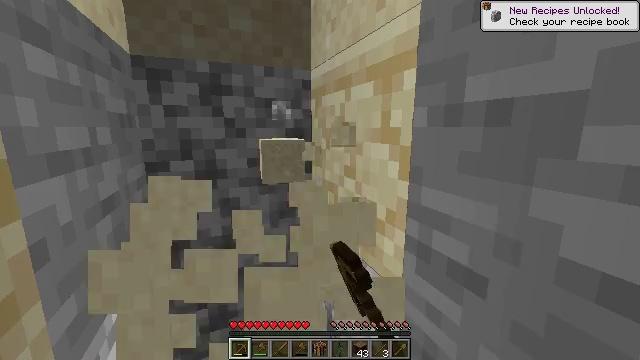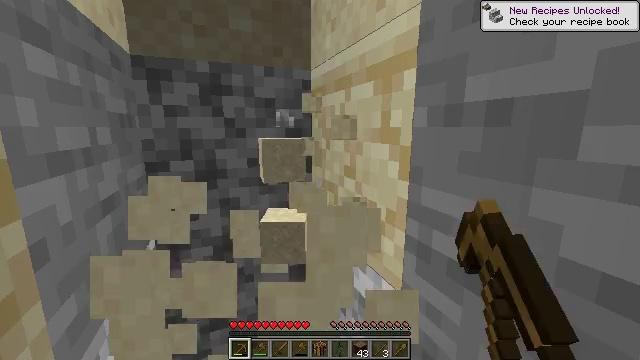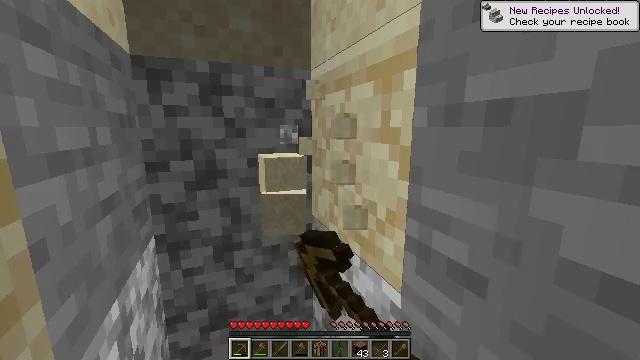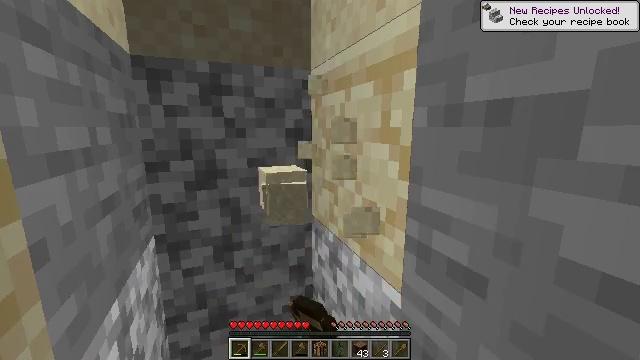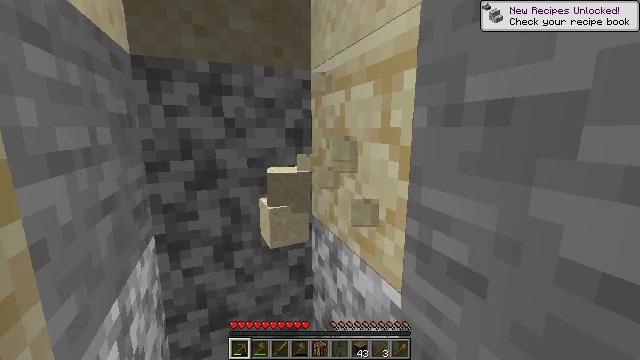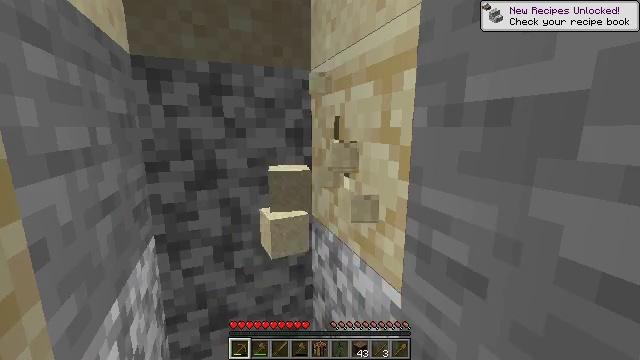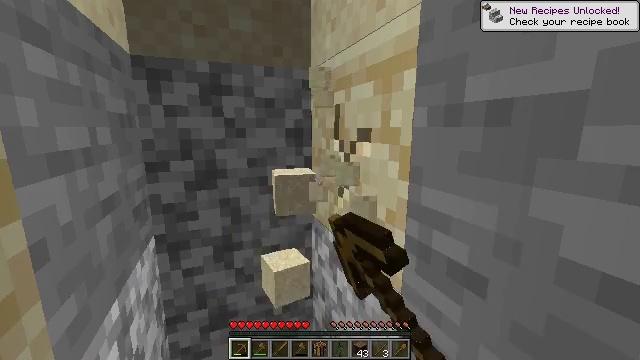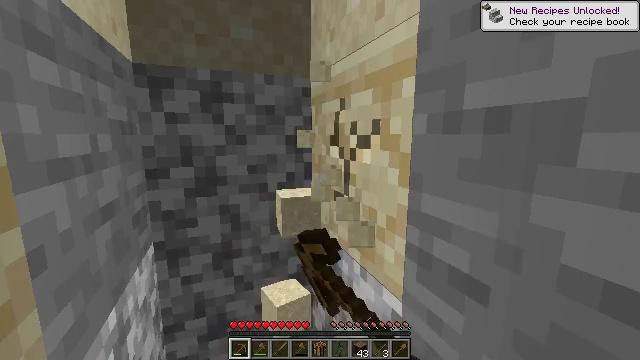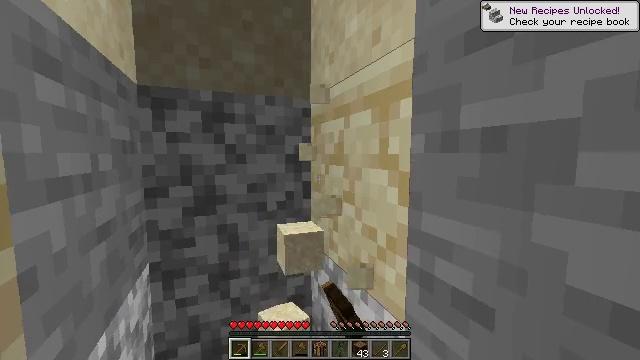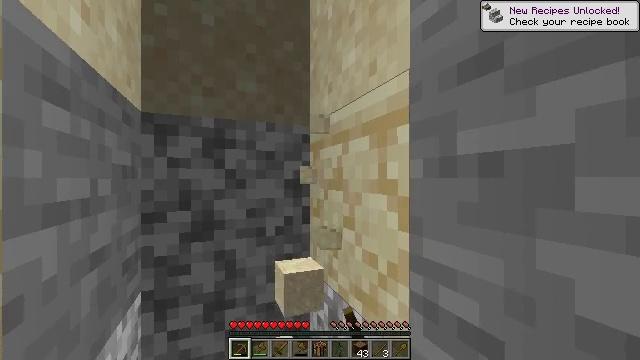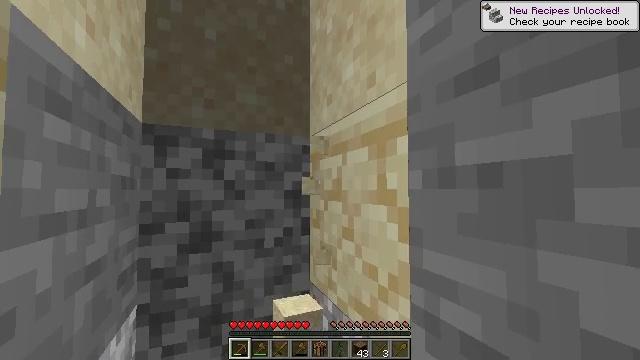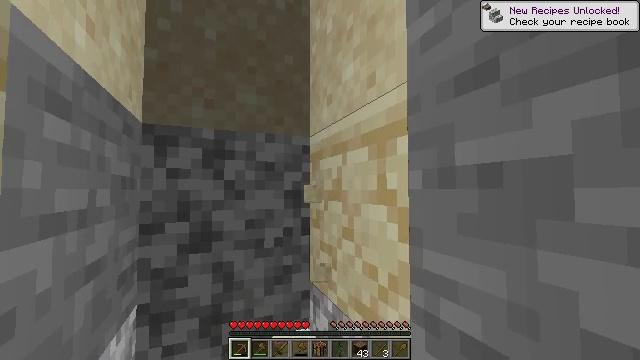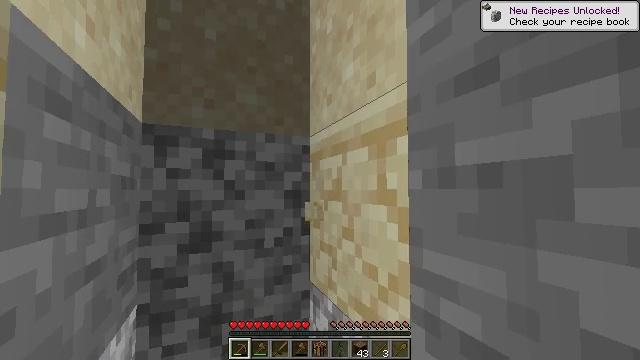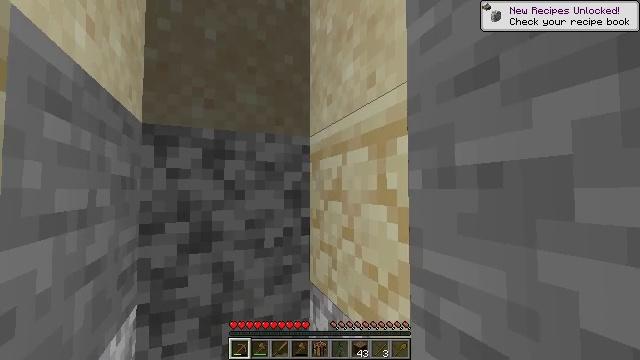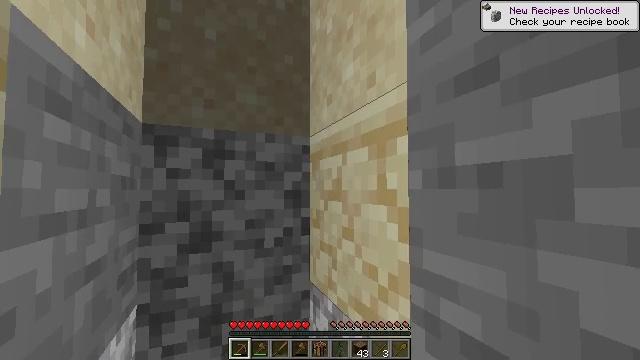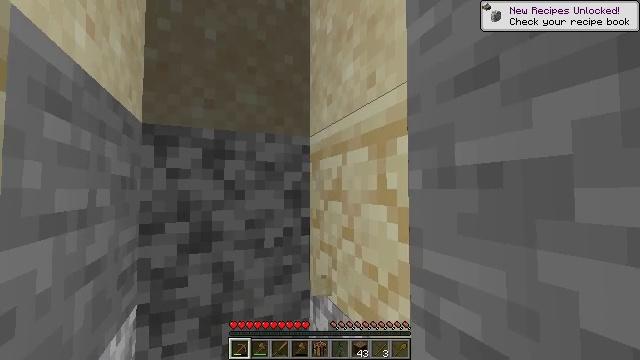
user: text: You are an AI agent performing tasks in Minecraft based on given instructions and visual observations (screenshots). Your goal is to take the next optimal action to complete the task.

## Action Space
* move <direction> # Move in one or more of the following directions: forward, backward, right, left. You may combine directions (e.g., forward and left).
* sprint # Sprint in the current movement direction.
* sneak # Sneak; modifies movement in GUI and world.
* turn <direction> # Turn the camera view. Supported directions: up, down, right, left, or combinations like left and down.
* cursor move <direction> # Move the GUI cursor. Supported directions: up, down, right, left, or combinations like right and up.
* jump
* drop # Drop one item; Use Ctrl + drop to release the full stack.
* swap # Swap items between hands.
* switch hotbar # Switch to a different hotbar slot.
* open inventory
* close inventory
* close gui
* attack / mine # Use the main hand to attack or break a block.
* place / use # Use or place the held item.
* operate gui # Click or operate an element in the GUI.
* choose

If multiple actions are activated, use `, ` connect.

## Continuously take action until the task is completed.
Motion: motion action
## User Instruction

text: Collect sandstone by mining.
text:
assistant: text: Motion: attack / mine
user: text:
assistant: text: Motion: attack / mine
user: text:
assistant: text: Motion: attack / mine
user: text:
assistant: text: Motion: attack / mine
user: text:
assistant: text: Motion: attack / mine
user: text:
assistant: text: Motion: attack / mine
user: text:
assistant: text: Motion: turn up, attack / mine
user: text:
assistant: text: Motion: turn up
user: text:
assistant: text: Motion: turn up
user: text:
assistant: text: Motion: turn up
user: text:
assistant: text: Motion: no_op
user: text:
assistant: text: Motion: no_op
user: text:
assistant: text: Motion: no_op
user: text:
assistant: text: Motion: no_op
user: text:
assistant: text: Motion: attack / mine
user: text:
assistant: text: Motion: attack / mine
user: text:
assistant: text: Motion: turn down, attack / mine
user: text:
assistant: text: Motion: attack / mine
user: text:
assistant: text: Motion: attack / mine
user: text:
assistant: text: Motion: attack / mine
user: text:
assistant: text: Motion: attack / mine
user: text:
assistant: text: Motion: attack / mine
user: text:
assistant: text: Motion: attack / mine
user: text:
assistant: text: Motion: attack / mine
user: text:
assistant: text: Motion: turn down, attack / mine
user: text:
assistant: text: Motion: turn down, attack / mine
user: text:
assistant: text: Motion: turn down, attack / mine
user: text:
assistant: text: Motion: turn down, attack / mine
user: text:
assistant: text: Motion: turn down, attack / mine
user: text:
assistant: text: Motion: attack / mine